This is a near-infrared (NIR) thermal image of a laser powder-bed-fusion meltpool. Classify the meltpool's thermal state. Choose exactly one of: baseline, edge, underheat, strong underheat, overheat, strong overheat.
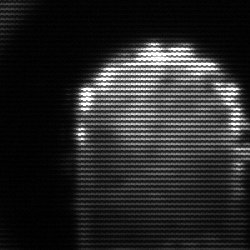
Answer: baseline